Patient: sex M, age 71
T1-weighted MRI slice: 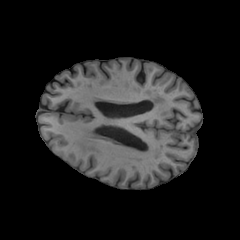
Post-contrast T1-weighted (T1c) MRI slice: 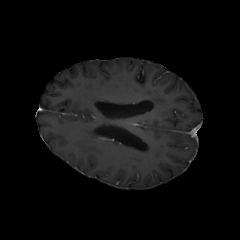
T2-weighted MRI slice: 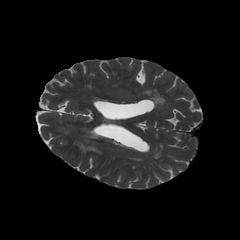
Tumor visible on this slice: yes
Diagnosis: Glioblastoma, IDH-wildtype
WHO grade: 4